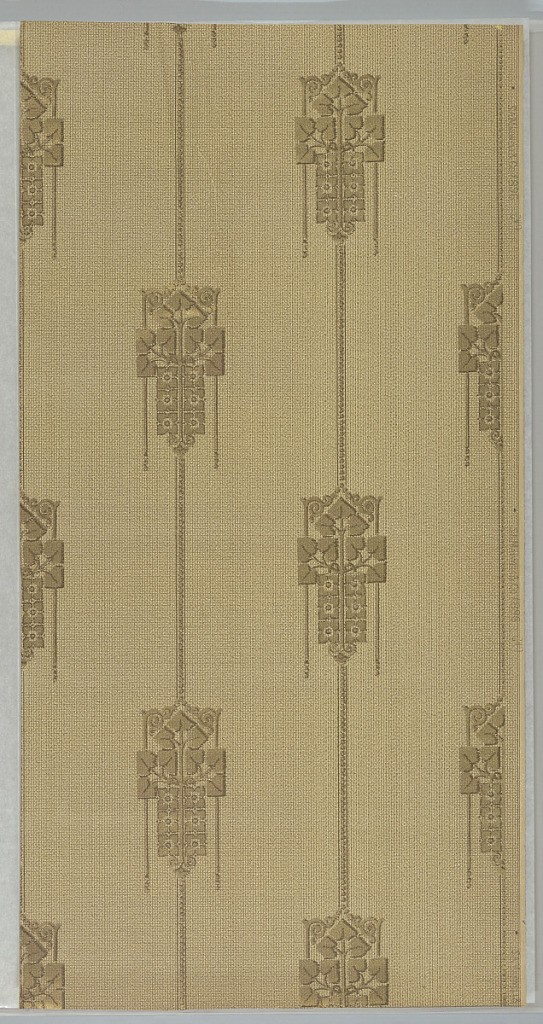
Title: Sidewall
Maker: Maxwell & Co., S.A., Chicago, Illinois, USA
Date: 1905–1915
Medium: Machine-printed paper
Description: On gray, red, and yellow striated and textured ground, vertical rinceaux with staggered motif in gold composed of geometric flowers.